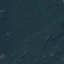
Land use / land cover class: Forest